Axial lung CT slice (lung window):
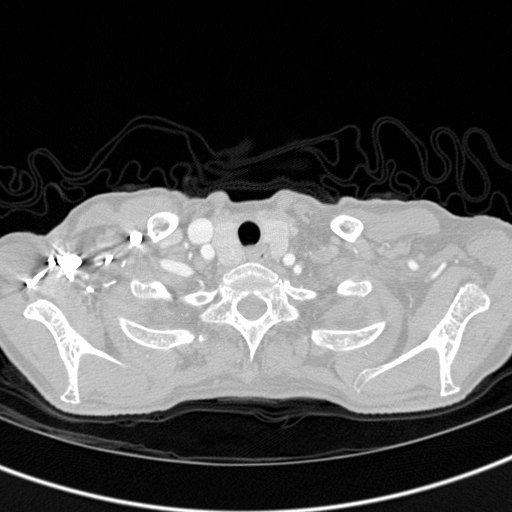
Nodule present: no